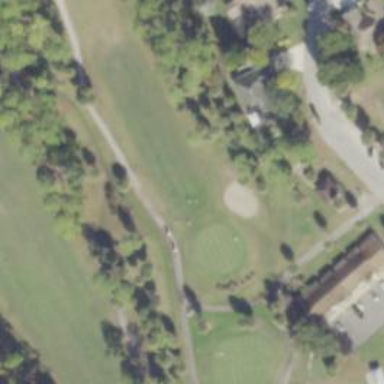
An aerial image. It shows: Golf hole.